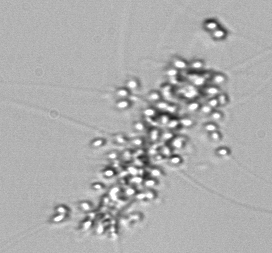
Label: Chaetoceros_didymus_TAG_external_flagellate